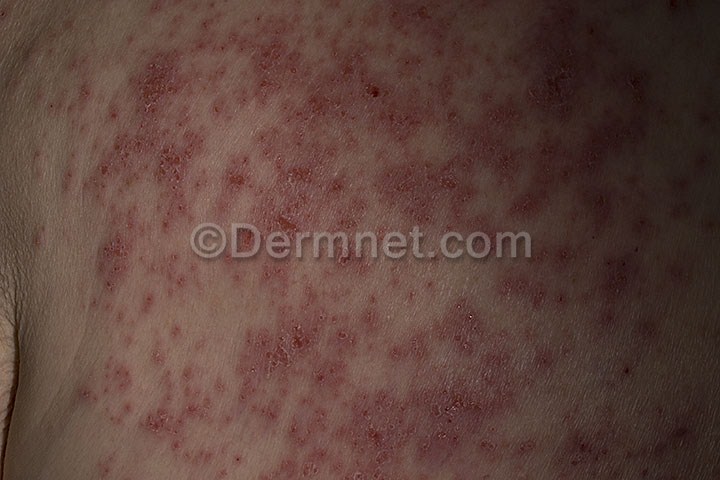
Disease: Eczema Photos